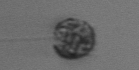
Label: coccolithophorid